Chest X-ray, PA view. Patient: 57 years old, sex M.
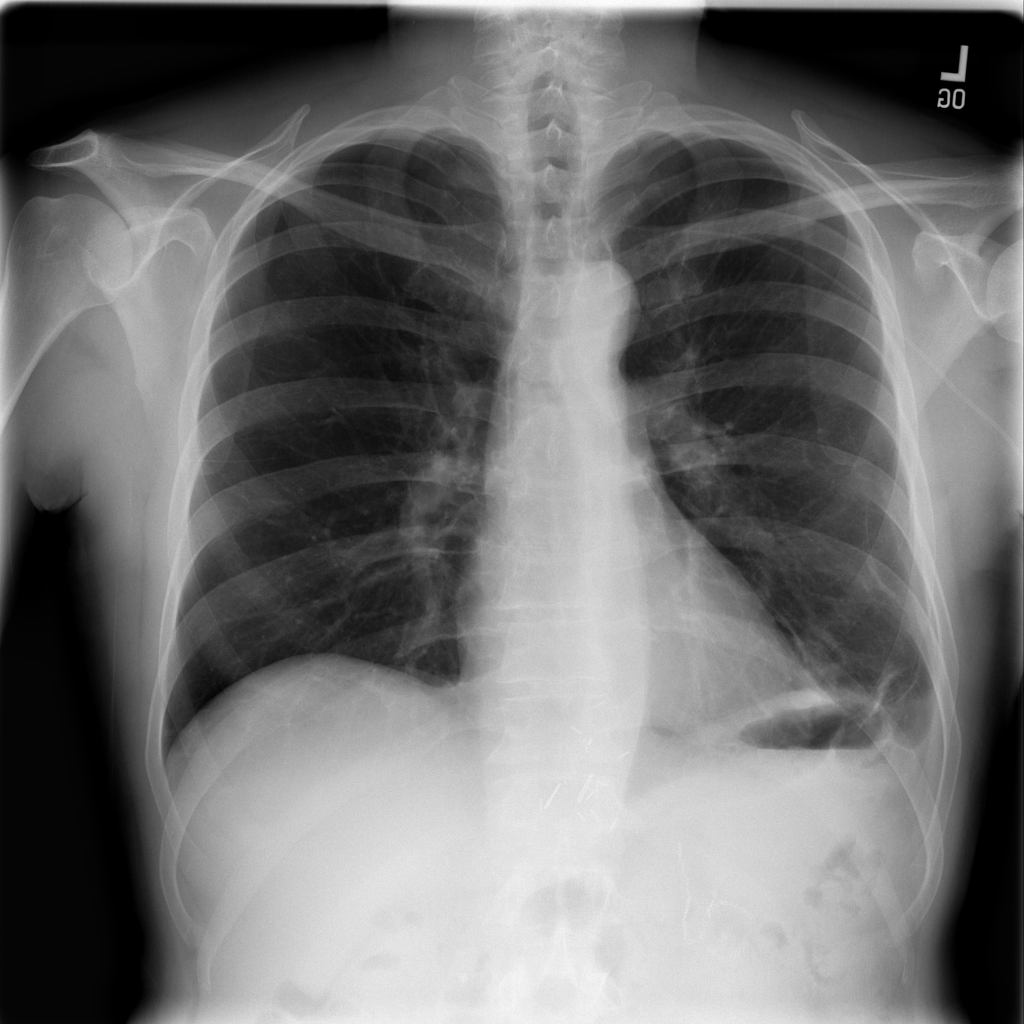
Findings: No Finding